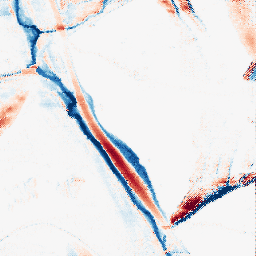
Category: morphological
Decomposition family: morphological_ellipse
Decomposition parameters: operation: average
width: 5
height: 30
Upsampling method: regularized
Upsampling parameters: scale: 4
lambda_reg: 0.1
Upsampling scale: 4